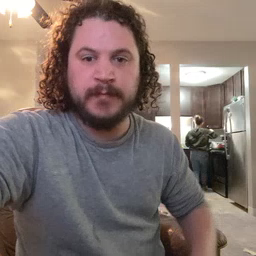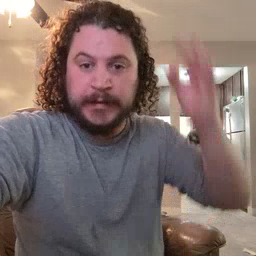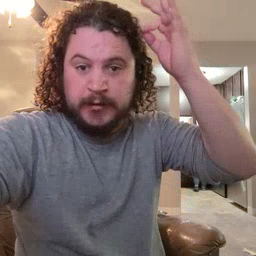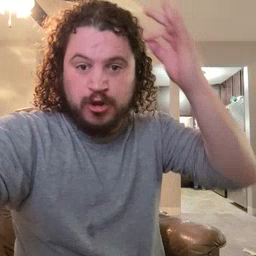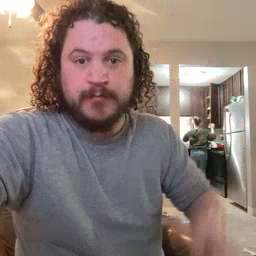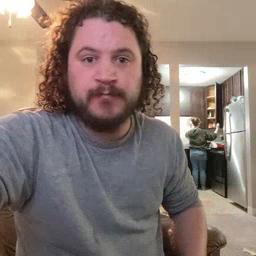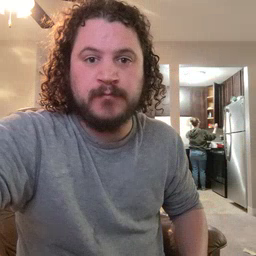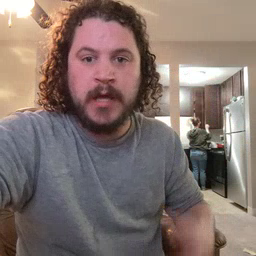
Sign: hair